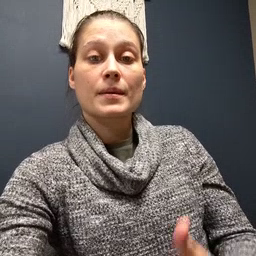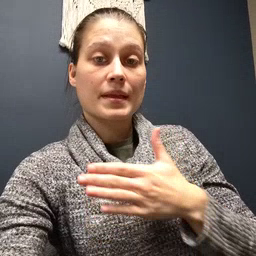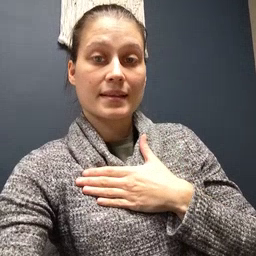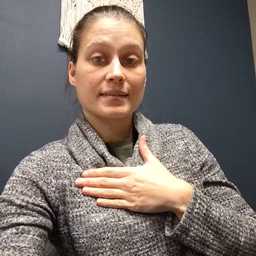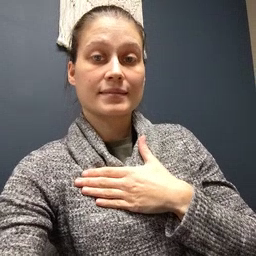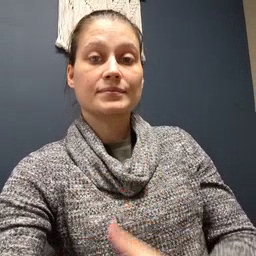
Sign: minemy